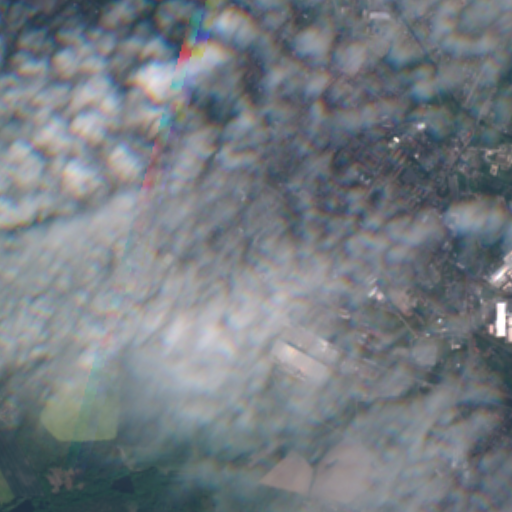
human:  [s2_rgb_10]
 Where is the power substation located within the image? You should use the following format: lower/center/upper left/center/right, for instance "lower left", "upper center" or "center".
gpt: The power substation is located in the center right of the image.
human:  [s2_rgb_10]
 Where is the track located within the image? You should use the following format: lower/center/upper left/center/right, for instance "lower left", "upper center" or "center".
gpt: The track is located in the upper left of the image.
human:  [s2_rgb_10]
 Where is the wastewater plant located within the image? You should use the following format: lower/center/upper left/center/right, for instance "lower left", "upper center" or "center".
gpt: The wastewater plant is located in the upper right of the image.
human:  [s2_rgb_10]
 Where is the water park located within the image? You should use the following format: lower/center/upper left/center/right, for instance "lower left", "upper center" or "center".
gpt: The water park is located in the center left of the image.
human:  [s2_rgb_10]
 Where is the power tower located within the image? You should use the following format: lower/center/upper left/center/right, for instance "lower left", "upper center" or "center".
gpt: There is no power tower in the image.